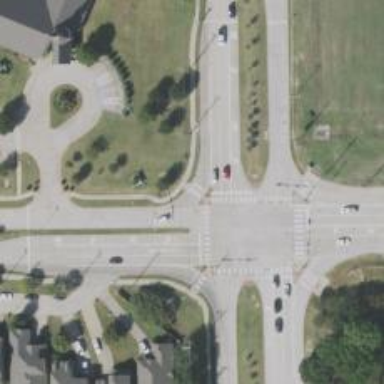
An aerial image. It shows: Crossing on footway.